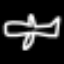
Label: airplane